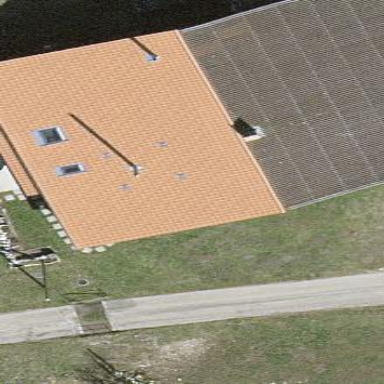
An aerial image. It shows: Gabled building.